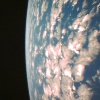
Label: cloud